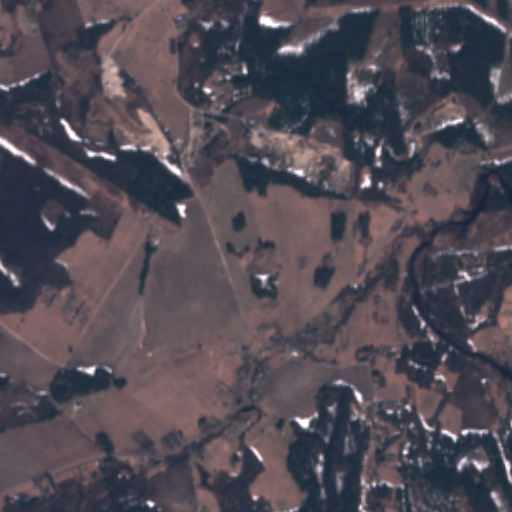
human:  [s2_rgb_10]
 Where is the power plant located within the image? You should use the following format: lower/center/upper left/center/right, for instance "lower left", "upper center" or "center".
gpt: There is no power plant in the image.